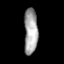
Tissue: prostate
Cell type: T cells
Senescence score: 0.2982
Nuclear area (px): 610
Mean DAPI intensity: 165.787